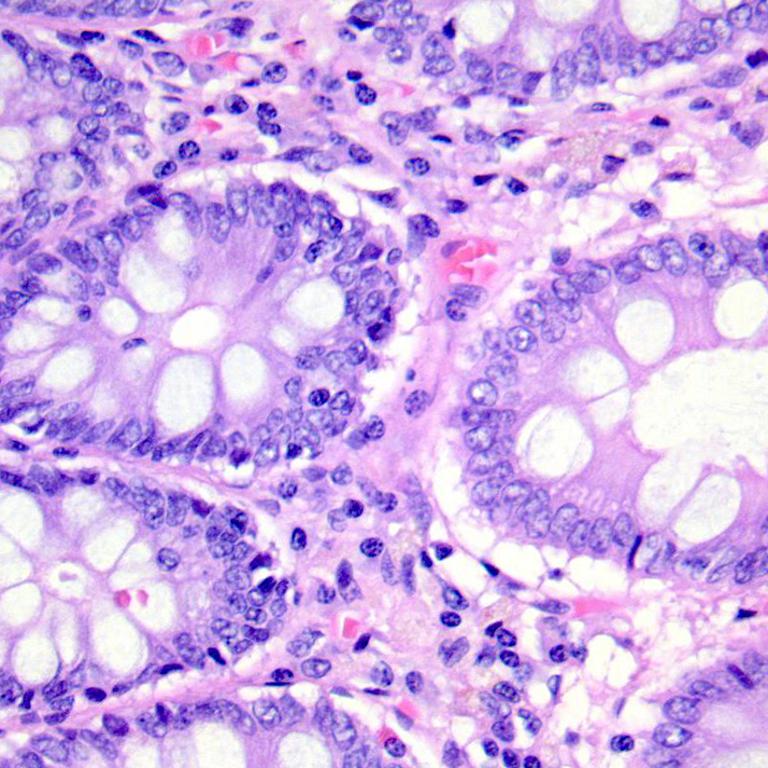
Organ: colon
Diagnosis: benign